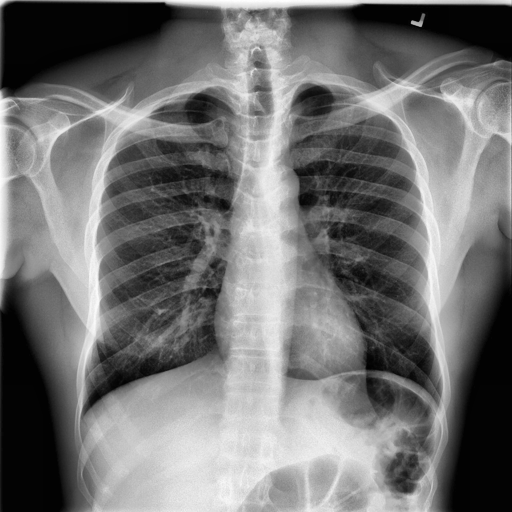
Finding: NORMAL